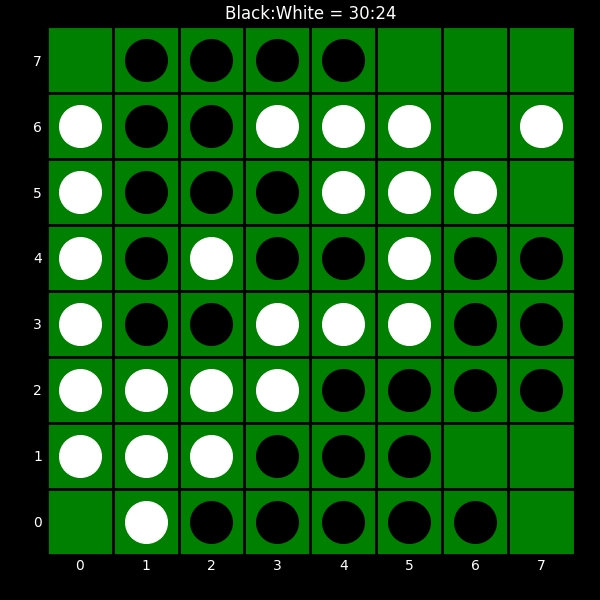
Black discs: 30
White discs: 24